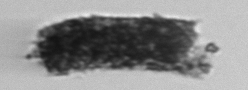
Label: fecal_pellet